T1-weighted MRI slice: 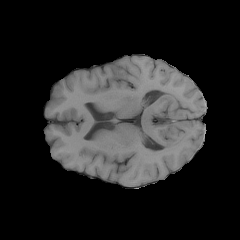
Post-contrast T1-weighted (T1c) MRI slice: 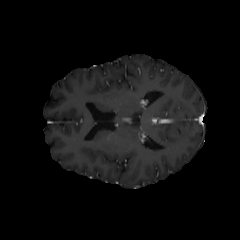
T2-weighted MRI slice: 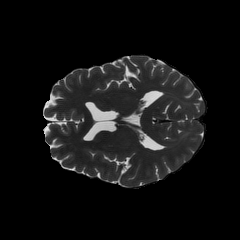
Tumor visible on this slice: no